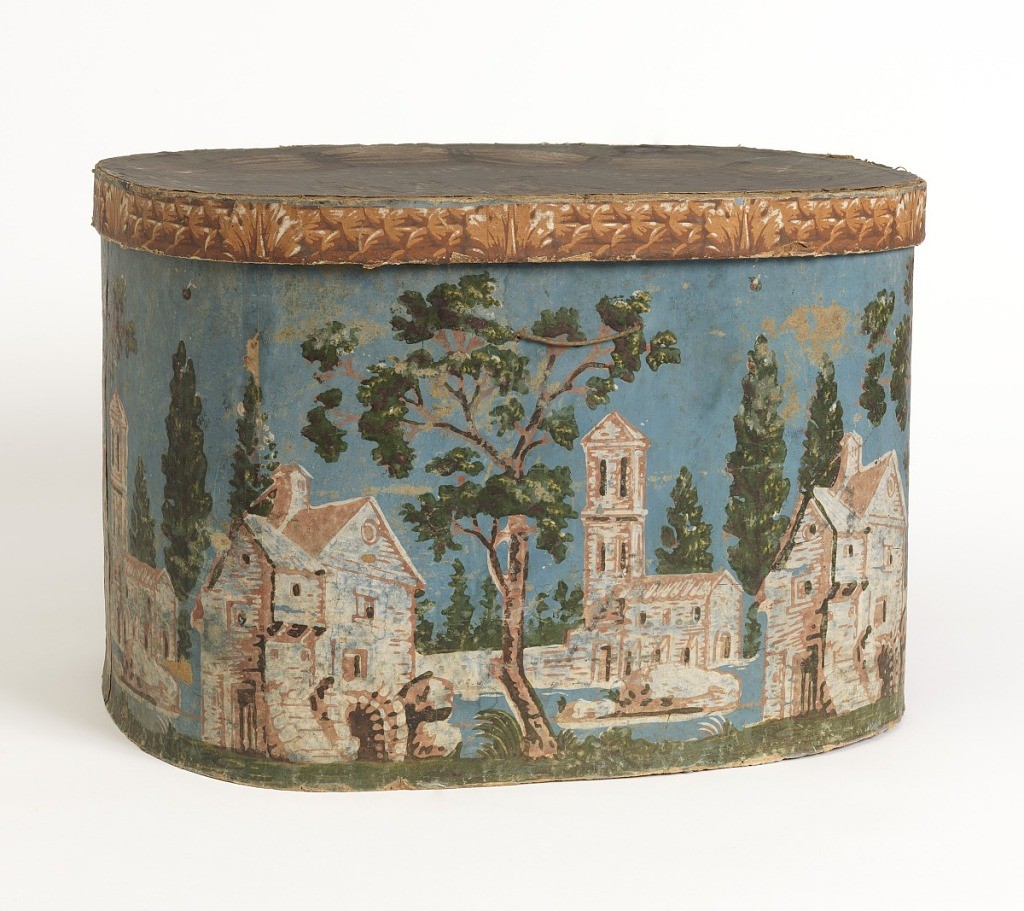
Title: Bandbox
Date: ca. 1830
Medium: Block-printed paper, pasteboard support
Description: Unknown buildings and architecture lined up along grassy green field at bottom, with trees interspersed. Printed in pink, white, green, adn black on blue fie4ld.